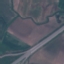
Land use / land cover: Highway